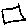
Label: square